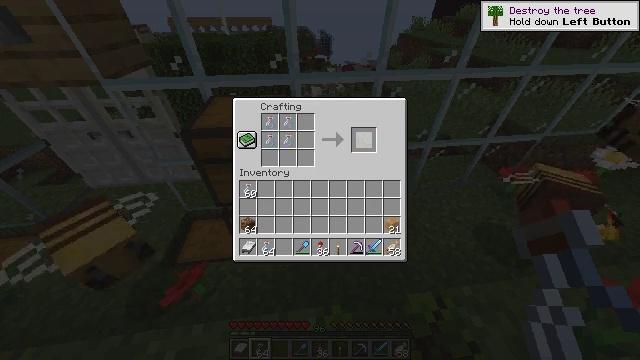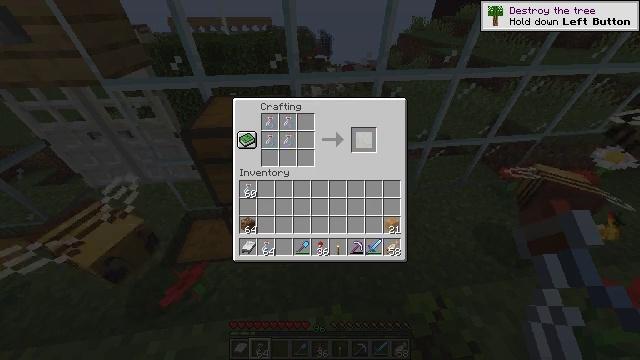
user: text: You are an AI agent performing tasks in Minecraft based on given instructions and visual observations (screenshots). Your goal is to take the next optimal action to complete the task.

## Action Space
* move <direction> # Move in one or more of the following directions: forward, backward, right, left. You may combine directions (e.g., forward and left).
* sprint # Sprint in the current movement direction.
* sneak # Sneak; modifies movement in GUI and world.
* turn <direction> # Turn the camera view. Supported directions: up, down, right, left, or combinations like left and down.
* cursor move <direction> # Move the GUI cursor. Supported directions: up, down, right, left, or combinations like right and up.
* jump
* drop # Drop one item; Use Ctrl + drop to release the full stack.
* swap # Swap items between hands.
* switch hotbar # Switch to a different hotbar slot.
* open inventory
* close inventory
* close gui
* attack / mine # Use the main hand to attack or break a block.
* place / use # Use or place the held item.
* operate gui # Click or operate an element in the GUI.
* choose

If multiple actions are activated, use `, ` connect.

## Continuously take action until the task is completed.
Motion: motion action
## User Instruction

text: Craft a honey block.
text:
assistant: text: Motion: sneak
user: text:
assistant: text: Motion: sneak